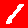
Digit: 1